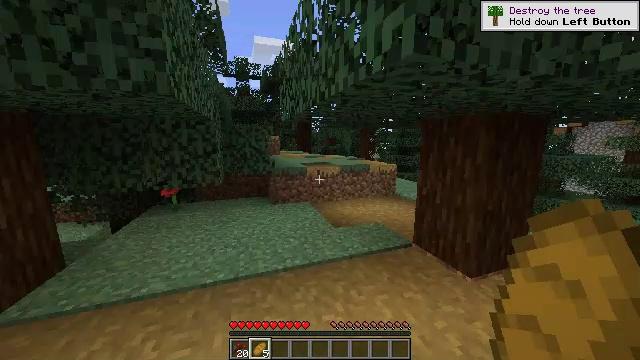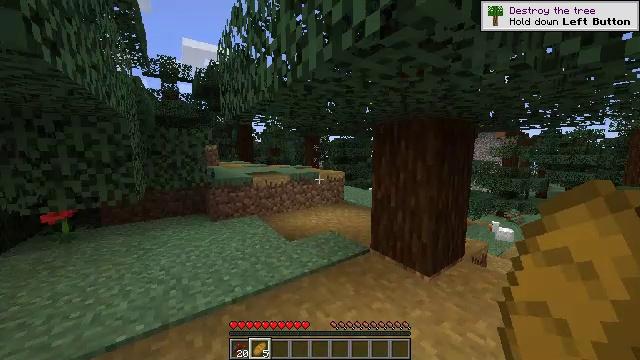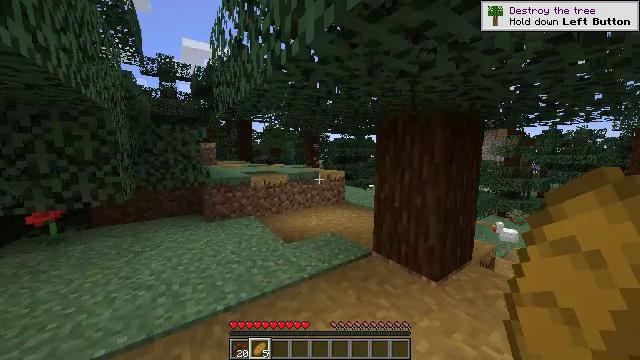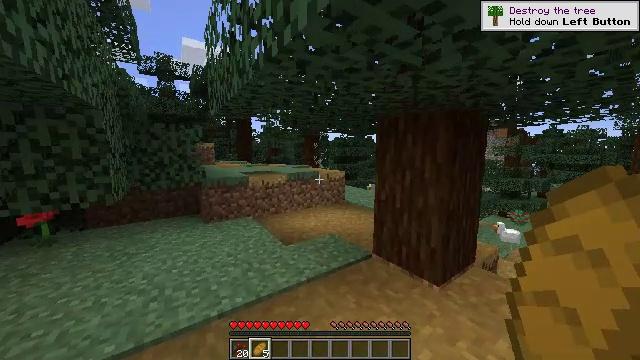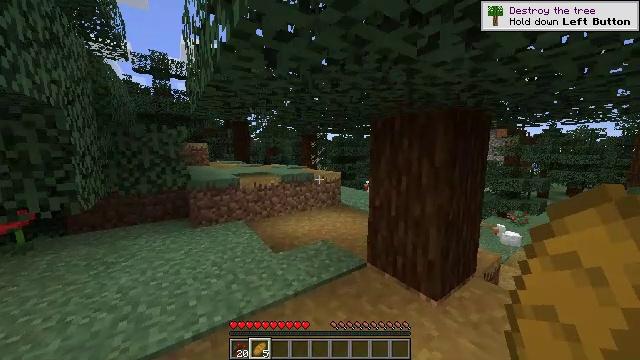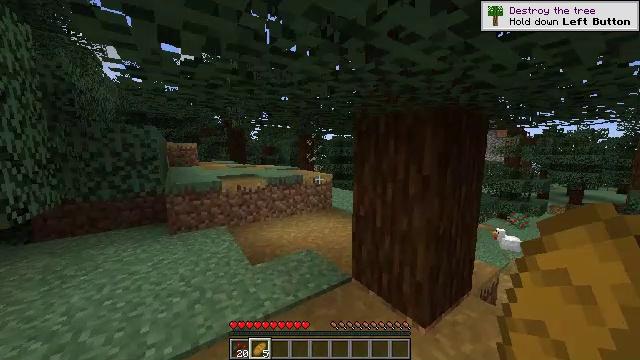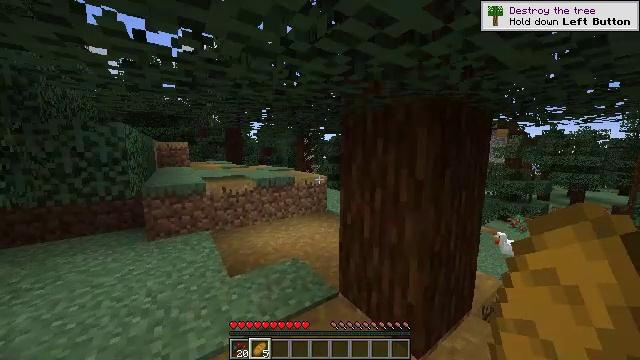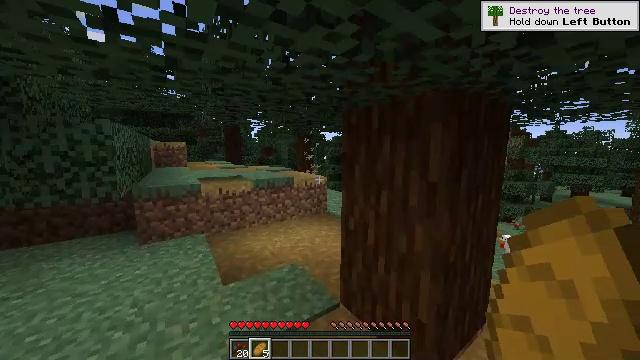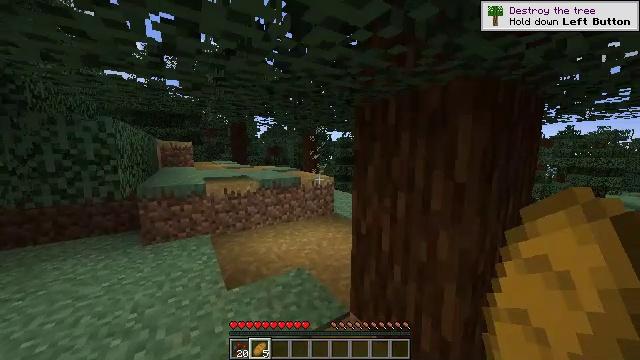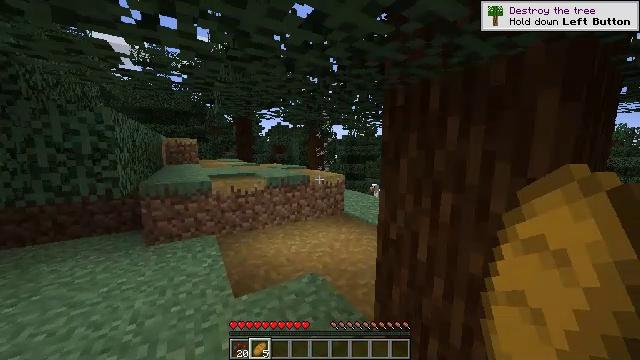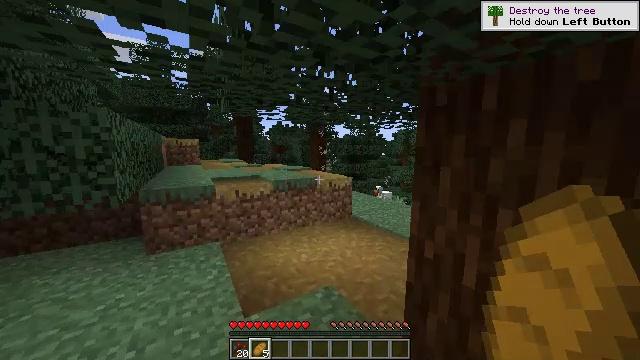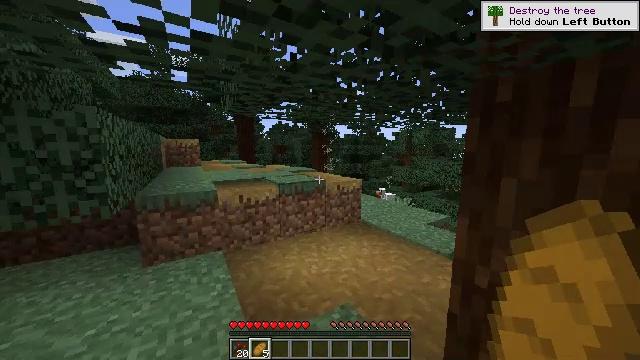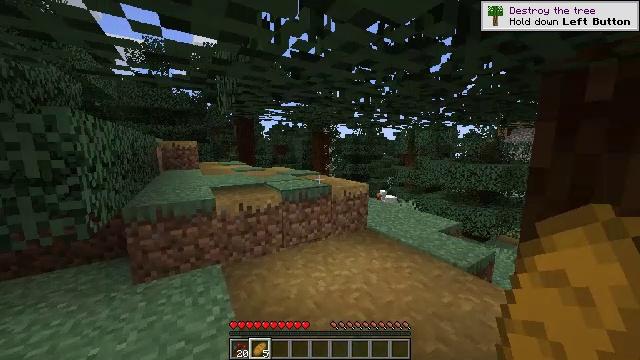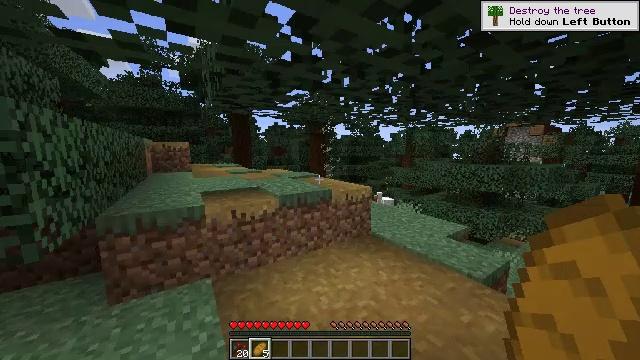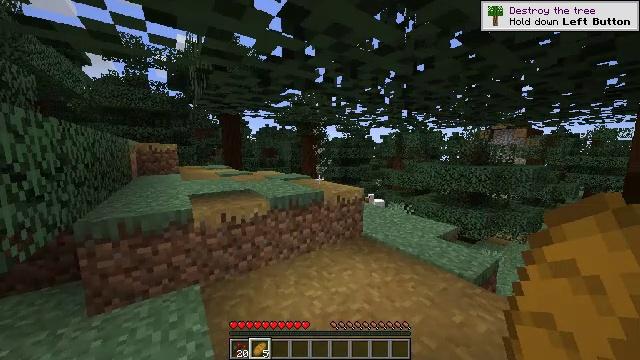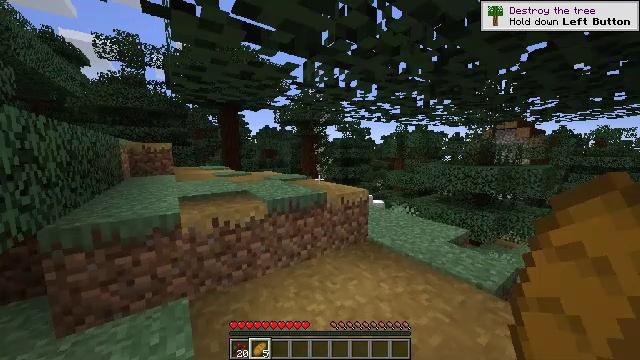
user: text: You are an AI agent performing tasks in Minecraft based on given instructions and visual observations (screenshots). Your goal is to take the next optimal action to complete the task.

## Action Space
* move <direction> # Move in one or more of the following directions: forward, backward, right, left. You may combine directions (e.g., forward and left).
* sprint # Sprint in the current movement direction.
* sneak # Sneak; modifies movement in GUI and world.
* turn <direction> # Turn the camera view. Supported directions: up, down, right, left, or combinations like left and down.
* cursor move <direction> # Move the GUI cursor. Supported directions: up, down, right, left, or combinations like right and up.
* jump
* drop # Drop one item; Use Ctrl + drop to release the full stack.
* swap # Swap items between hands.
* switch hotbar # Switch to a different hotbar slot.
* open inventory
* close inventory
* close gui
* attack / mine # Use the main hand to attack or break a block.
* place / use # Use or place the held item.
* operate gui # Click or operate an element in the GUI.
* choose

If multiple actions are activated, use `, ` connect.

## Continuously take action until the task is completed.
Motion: motion action
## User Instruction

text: Remove the blue bed from its location.
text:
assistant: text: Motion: move forward, turn right and up
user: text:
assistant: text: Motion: move forward and move right
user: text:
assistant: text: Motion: move forward and move right
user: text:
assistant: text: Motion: move forward and move right
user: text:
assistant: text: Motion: move forward and move right
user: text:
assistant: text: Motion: move forward
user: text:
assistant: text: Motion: move forward and move left
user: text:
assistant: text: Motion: move forward and move left, turn left
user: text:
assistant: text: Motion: move forward and move left, turn left
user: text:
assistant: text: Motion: move forward and move left
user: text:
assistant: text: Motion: move forward
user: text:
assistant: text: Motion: move forward
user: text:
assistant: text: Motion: move forward
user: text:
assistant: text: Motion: move forward, turn right
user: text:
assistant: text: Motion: move forward
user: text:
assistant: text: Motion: move forward, turn right
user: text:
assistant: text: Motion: move forward
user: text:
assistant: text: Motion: move forward
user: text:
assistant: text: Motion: move forward
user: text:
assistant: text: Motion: move forward and move right
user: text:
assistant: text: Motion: move forward and move right, turn left
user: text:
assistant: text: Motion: move forward and move right
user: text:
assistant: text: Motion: move forward and move right
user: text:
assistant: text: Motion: move forward and move right
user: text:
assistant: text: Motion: move forward and move right
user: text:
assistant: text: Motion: move forward and move right
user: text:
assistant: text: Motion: move forward and move right, turn left
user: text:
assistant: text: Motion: move forward
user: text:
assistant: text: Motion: move forward, turn left
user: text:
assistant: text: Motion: move forward, turn left and down